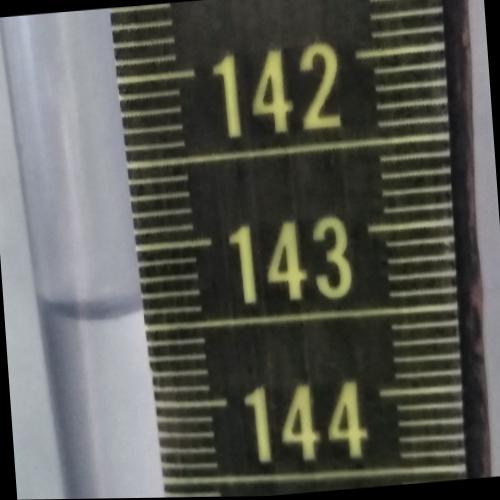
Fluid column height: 143.4 cm